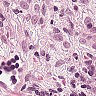
Metastatic tissue present: yes